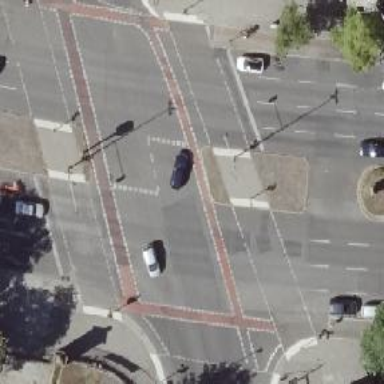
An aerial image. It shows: Secondary road with asphalt surface. There is separate sidewalk and dedicated cycle lane on the left.